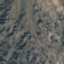
Land use / land cover: HerbaceousVegetation